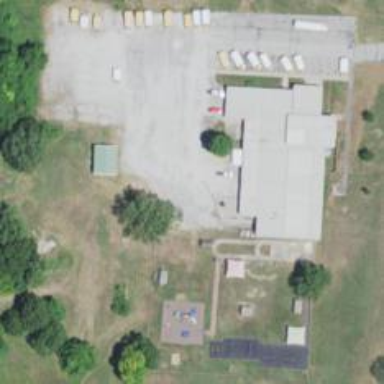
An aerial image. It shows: Kindergarten.